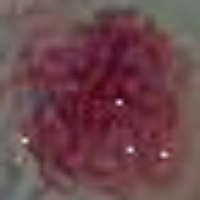
Label: prophase